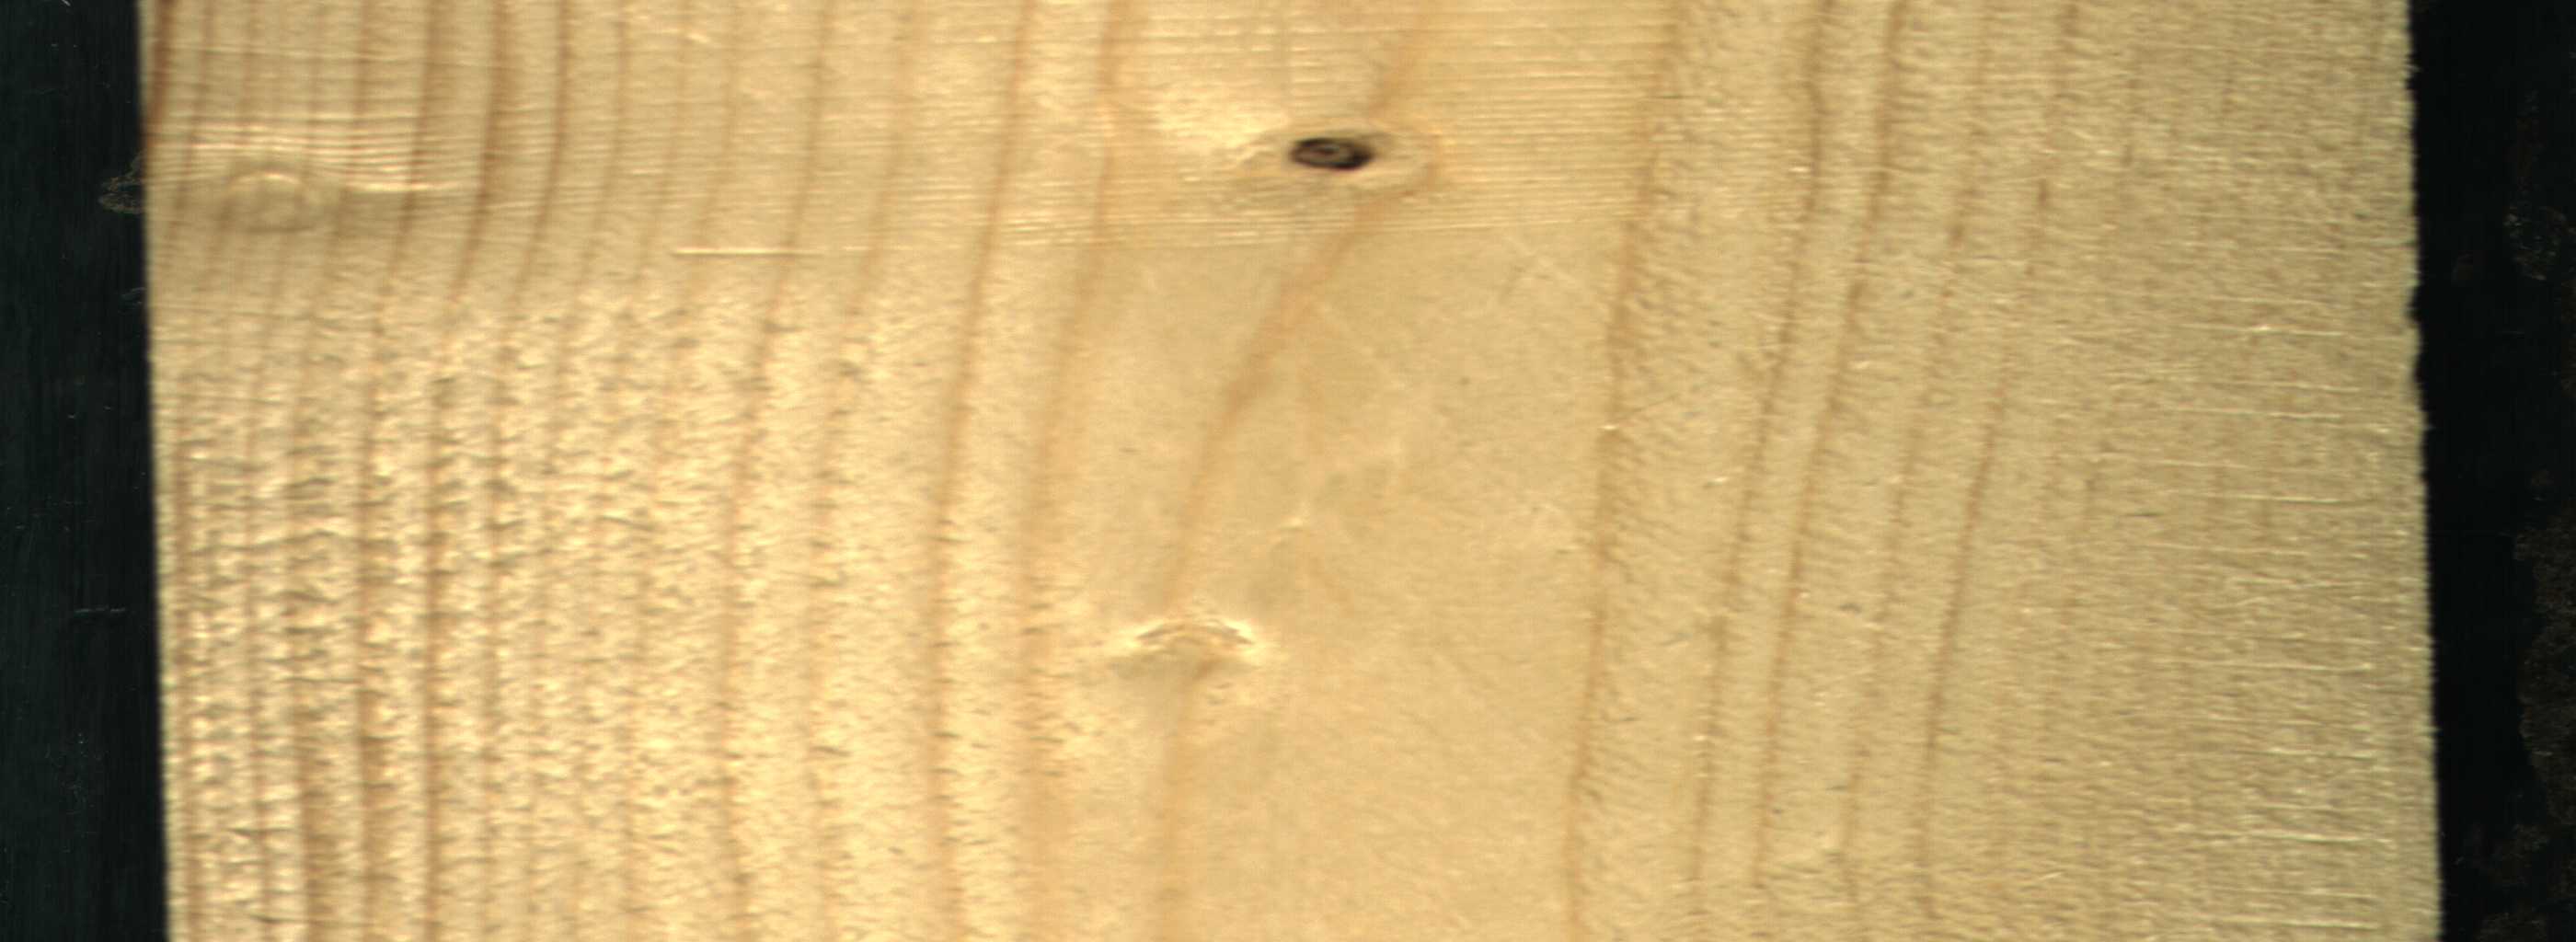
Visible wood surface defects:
Dead_Knot